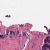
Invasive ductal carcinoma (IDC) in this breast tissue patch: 1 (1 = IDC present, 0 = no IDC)